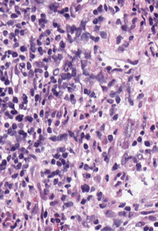
Tumor epithelial tissue: no
Tumor-associated stroma tissue: yes
Normal tissue: no